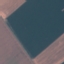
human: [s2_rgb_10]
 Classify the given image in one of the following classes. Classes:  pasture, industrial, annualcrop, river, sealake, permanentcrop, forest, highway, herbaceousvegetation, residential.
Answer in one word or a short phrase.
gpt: AnnualCrop